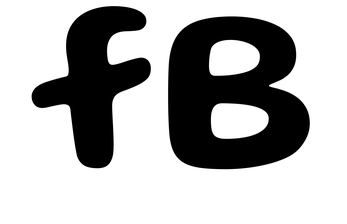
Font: Gluten_SemiBold